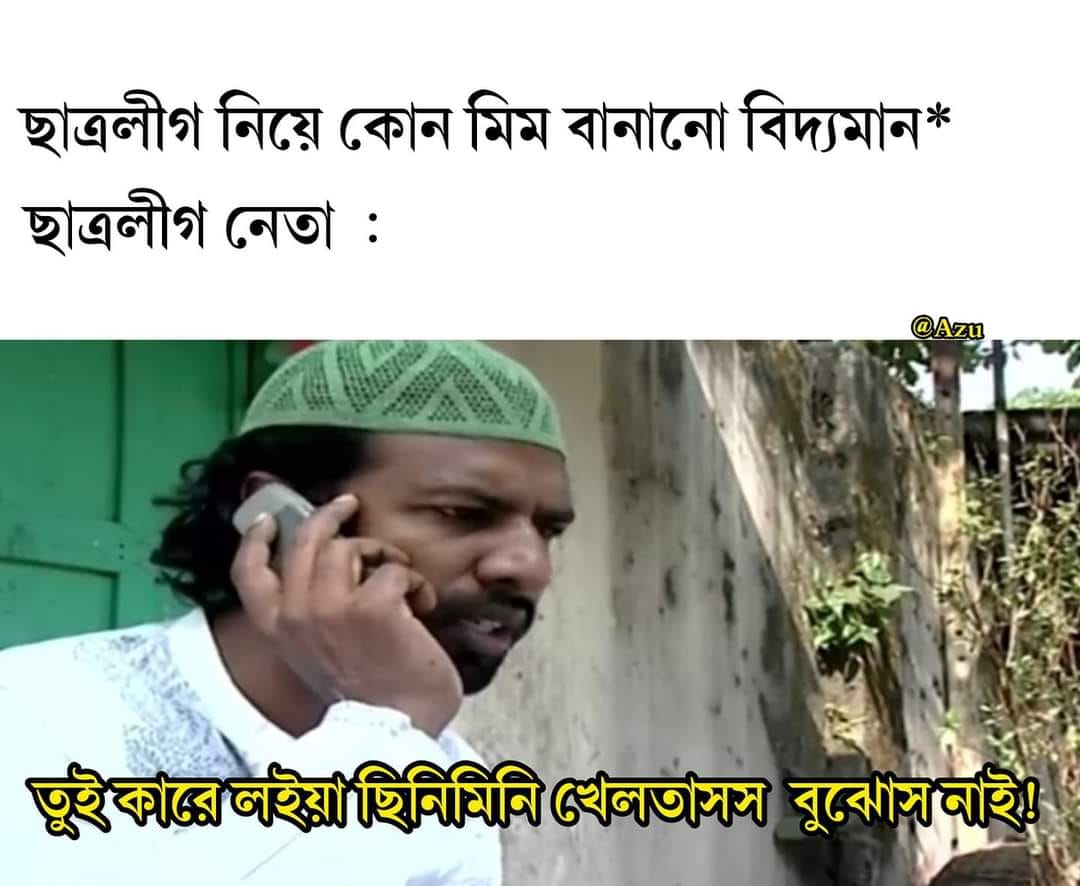
Caption: ছাত্রলীগ নিয়ে কোন মিম বানানো বিদ্যমান*    ছাত্রলীগ নেতাঃ    তুই কারে লিয়া ছিনিমিনি খেলতাসস বুঝোস নাই !
Label: hate